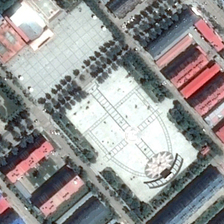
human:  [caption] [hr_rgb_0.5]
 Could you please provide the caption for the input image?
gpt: many orderly green trees are in a square .

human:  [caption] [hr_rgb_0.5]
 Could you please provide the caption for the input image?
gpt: many orderly green trees are in a square .

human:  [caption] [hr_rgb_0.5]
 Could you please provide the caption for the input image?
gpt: many orderly green trees are in a square .

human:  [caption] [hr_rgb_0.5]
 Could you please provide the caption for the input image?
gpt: many orderly green trees are in a square .

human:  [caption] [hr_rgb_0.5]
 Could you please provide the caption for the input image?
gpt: many orderly green trees are in a square .